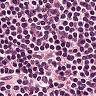
Metastatic tissue present: no